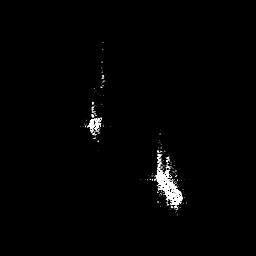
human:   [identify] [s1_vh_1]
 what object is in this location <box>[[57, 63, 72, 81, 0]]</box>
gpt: <ref>1 large ship at the bottom</ref>

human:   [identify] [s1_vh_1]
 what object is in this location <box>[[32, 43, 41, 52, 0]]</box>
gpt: <ref>1 small ship at the center</ref>